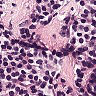
Metastatic tissue present: no